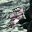
Label: 9